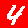
Digit: 4